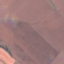
Land use / land cover class: AnnualCrop